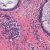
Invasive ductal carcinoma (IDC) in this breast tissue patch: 0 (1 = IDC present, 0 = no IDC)